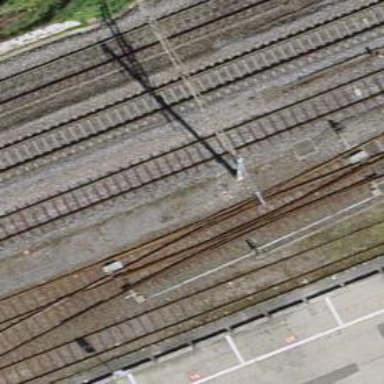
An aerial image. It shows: Railway switch.